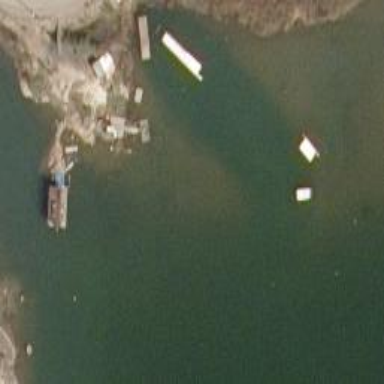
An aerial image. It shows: Man-made pier.